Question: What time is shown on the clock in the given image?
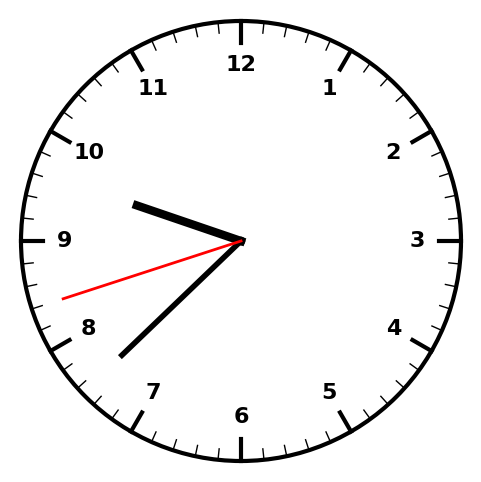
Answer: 09:37:42